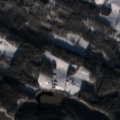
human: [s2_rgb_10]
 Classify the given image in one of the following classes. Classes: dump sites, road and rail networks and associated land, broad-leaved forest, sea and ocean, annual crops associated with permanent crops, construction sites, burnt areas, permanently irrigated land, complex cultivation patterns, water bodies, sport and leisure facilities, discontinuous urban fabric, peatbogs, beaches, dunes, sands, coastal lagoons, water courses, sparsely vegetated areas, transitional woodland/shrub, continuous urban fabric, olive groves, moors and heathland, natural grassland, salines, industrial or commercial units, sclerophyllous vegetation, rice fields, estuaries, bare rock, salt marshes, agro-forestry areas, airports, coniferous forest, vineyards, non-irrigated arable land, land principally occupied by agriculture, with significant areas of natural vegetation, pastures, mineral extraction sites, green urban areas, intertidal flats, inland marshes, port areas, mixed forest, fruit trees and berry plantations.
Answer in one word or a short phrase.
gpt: land principally occupied by agriculture, with significant areas of natural vegetation, broad-leaved forest, coniferous forest, mixed forest, transitional woodland/shrub